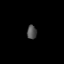
Tissue: lung
Cell type: T cells
Senescence score: 0.6336
Nuclear area (px): 128
Mean DAPI intensity: 83.6875